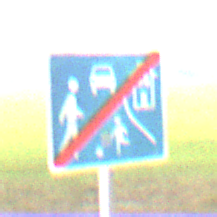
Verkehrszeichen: EndeVerkehrsberuhigterBereich
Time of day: SunriseSunset
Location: Outdoor (Suburban)
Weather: PartlyCloudy
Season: NotSpecified
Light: Natural